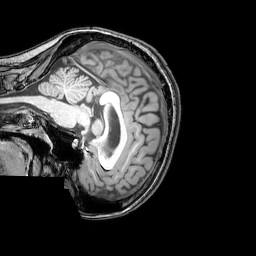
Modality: T1w
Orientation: sagittal
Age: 28
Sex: female
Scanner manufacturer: philips
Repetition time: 0.008087 s
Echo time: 0.0037 s